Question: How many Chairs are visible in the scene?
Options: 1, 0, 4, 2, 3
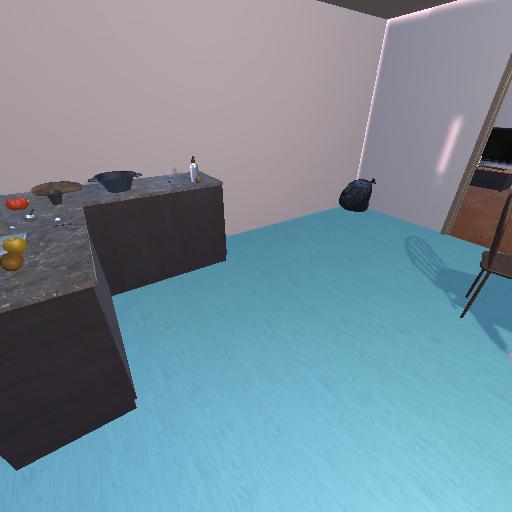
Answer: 1